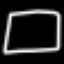
Label: square